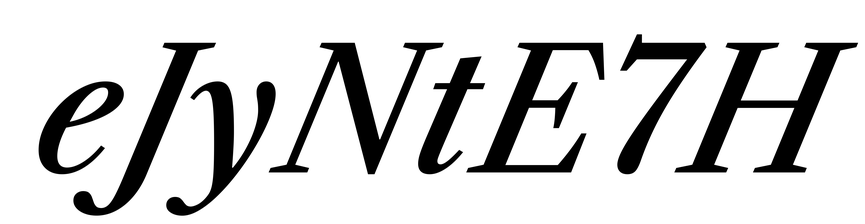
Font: LibreCaslonText-Italic_Medium_Italic